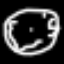
Label: clock